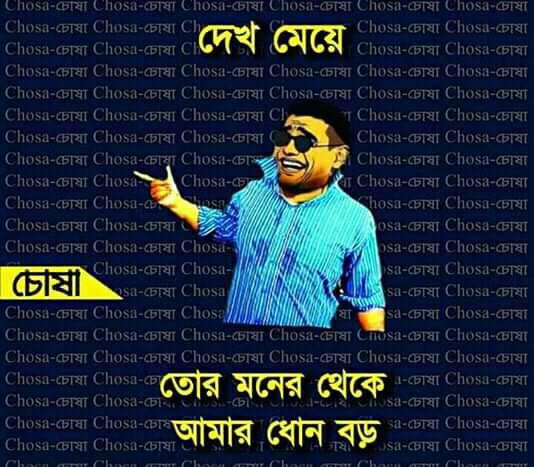
Caption: দেখ মেয়ে    তোর মনের থেকে আমার ধোন বড়
Label: hate